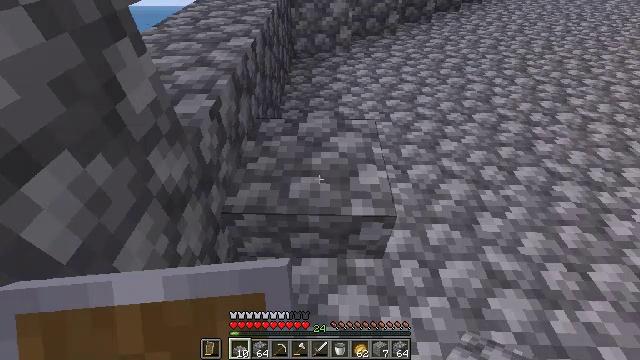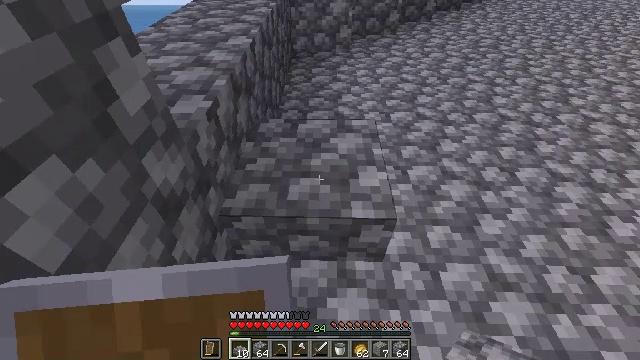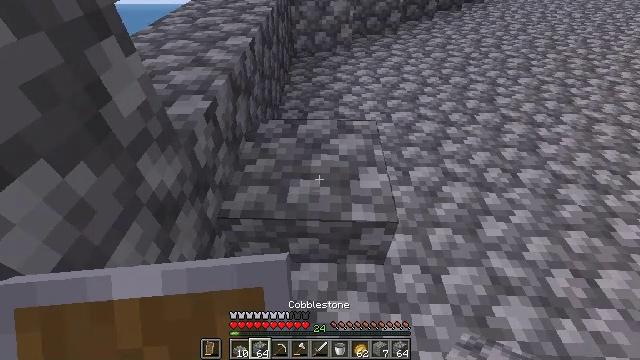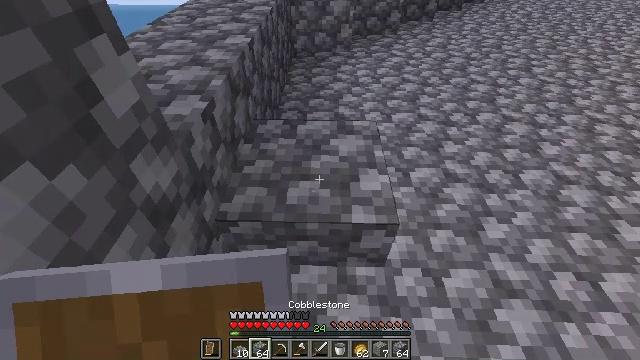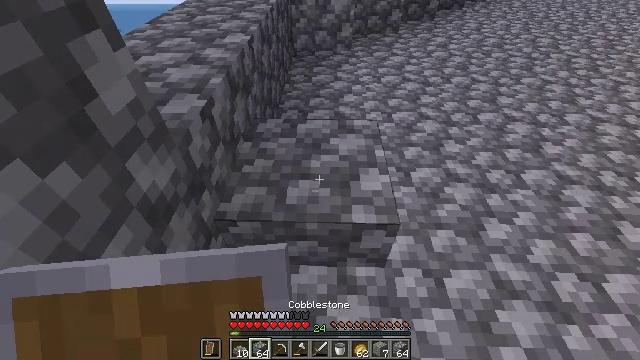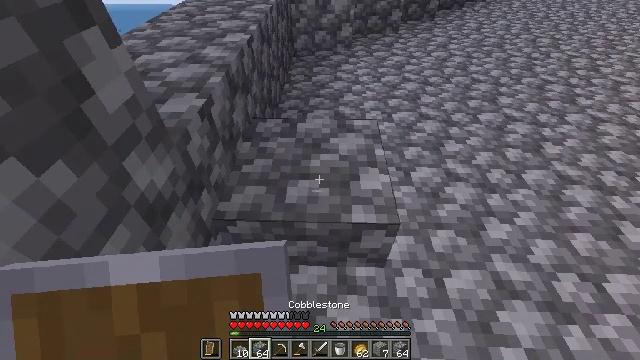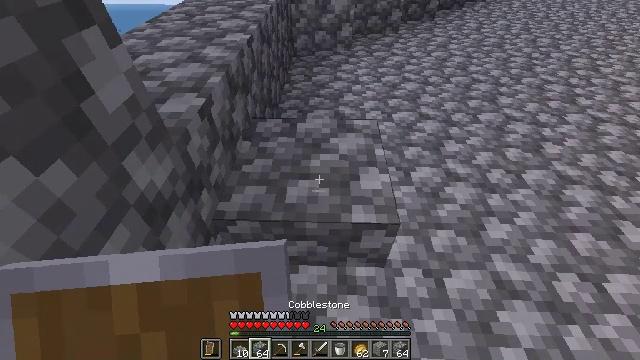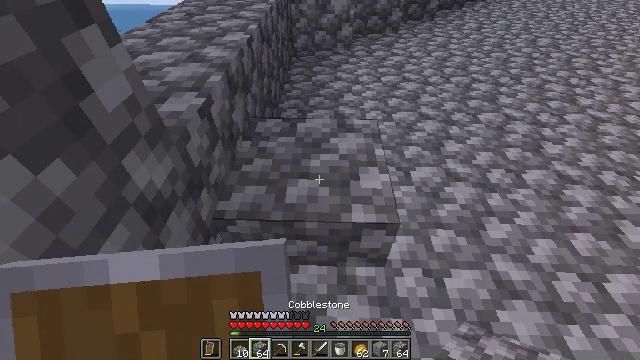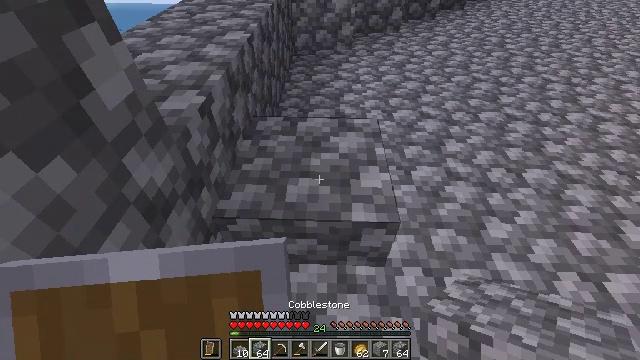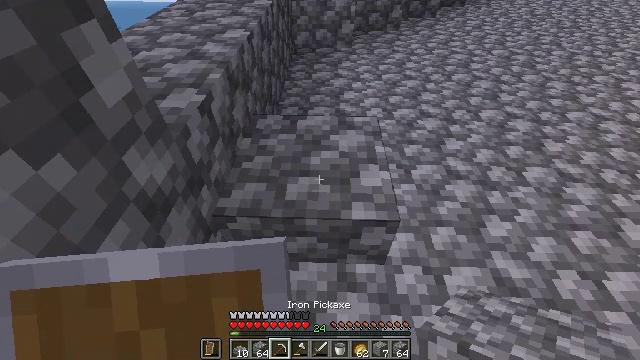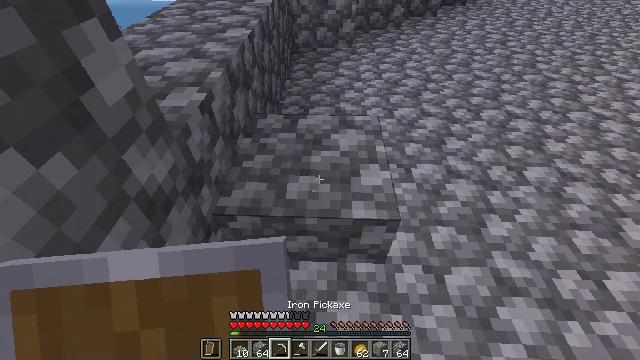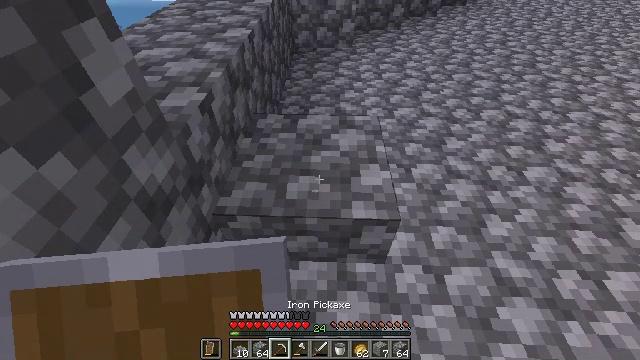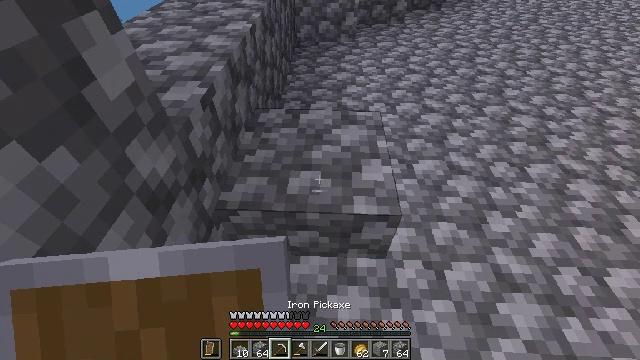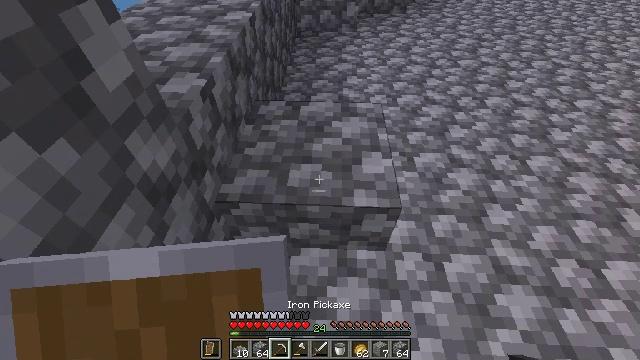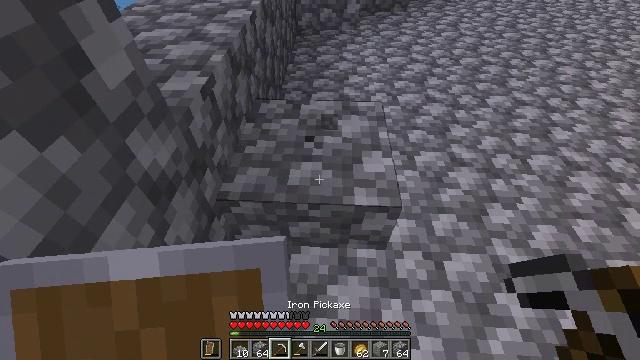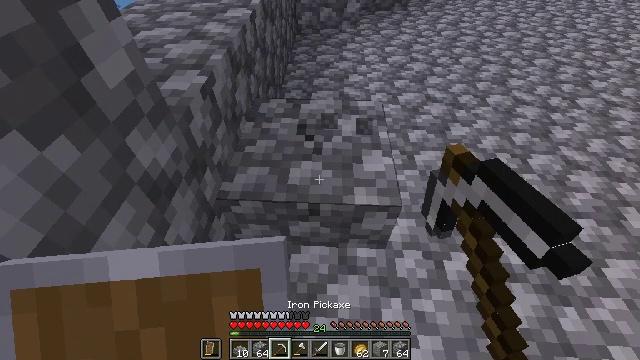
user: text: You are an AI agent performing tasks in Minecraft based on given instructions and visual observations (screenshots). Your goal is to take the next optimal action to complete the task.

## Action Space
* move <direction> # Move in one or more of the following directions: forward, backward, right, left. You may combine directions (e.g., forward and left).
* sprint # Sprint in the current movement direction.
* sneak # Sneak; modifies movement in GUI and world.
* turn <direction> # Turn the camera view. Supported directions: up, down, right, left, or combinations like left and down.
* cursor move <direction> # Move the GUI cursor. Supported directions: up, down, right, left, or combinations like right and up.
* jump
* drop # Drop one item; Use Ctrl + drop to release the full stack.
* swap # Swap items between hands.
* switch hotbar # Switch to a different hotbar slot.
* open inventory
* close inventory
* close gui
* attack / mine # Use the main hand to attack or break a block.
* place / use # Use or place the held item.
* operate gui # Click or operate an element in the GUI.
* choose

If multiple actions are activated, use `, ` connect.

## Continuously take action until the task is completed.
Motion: motion action
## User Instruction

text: Break the cobblestone slab to recycle it.
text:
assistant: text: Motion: no_op
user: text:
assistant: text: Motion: no_op
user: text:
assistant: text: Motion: no_op
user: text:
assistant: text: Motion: no_op
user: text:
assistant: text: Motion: no_op
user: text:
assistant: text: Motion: no_op
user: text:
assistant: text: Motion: no_op
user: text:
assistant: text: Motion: no_op
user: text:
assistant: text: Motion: no_op
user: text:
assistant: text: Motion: no_op
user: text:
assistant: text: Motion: no_op
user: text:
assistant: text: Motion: turn down
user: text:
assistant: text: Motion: turn down
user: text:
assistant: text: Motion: attack / mine
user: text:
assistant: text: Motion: attack / mine
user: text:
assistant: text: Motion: attack / mine
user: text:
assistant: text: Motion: attack / mine
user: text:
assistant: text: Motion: attack / mine
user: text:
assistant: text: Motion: attack / mine
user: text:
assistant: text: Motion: attack / mine
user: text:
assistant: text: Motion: attack / mine
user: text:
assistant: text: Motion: attack / mine
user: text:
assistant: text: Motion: attack / mine
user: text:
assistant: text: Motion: attack / mine
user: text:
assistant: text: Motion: attack / mine
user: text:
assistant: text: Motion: attack / mine
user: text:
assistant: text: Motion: attack / mine
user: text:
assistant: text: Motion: attack / mine